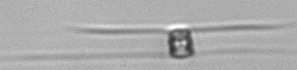
Label: Chaetoceros_similis